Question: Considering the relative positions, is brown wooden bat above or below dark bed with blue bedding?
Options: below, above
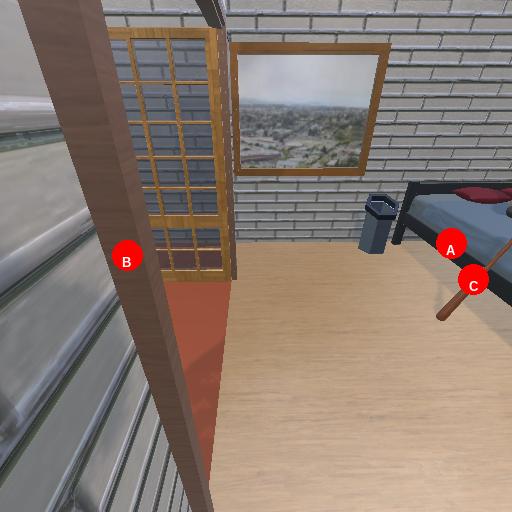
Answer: below